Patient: sex F, age 36
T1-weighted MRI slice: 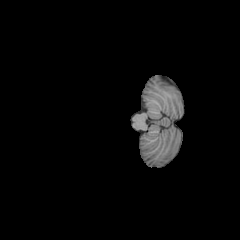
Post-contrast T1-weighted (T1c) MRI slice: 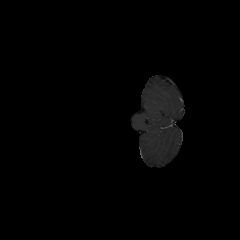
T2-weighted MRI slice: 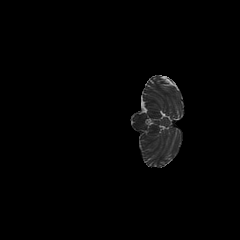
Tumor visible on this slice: no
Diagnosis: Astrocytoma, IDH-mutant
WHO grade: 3